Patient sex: M
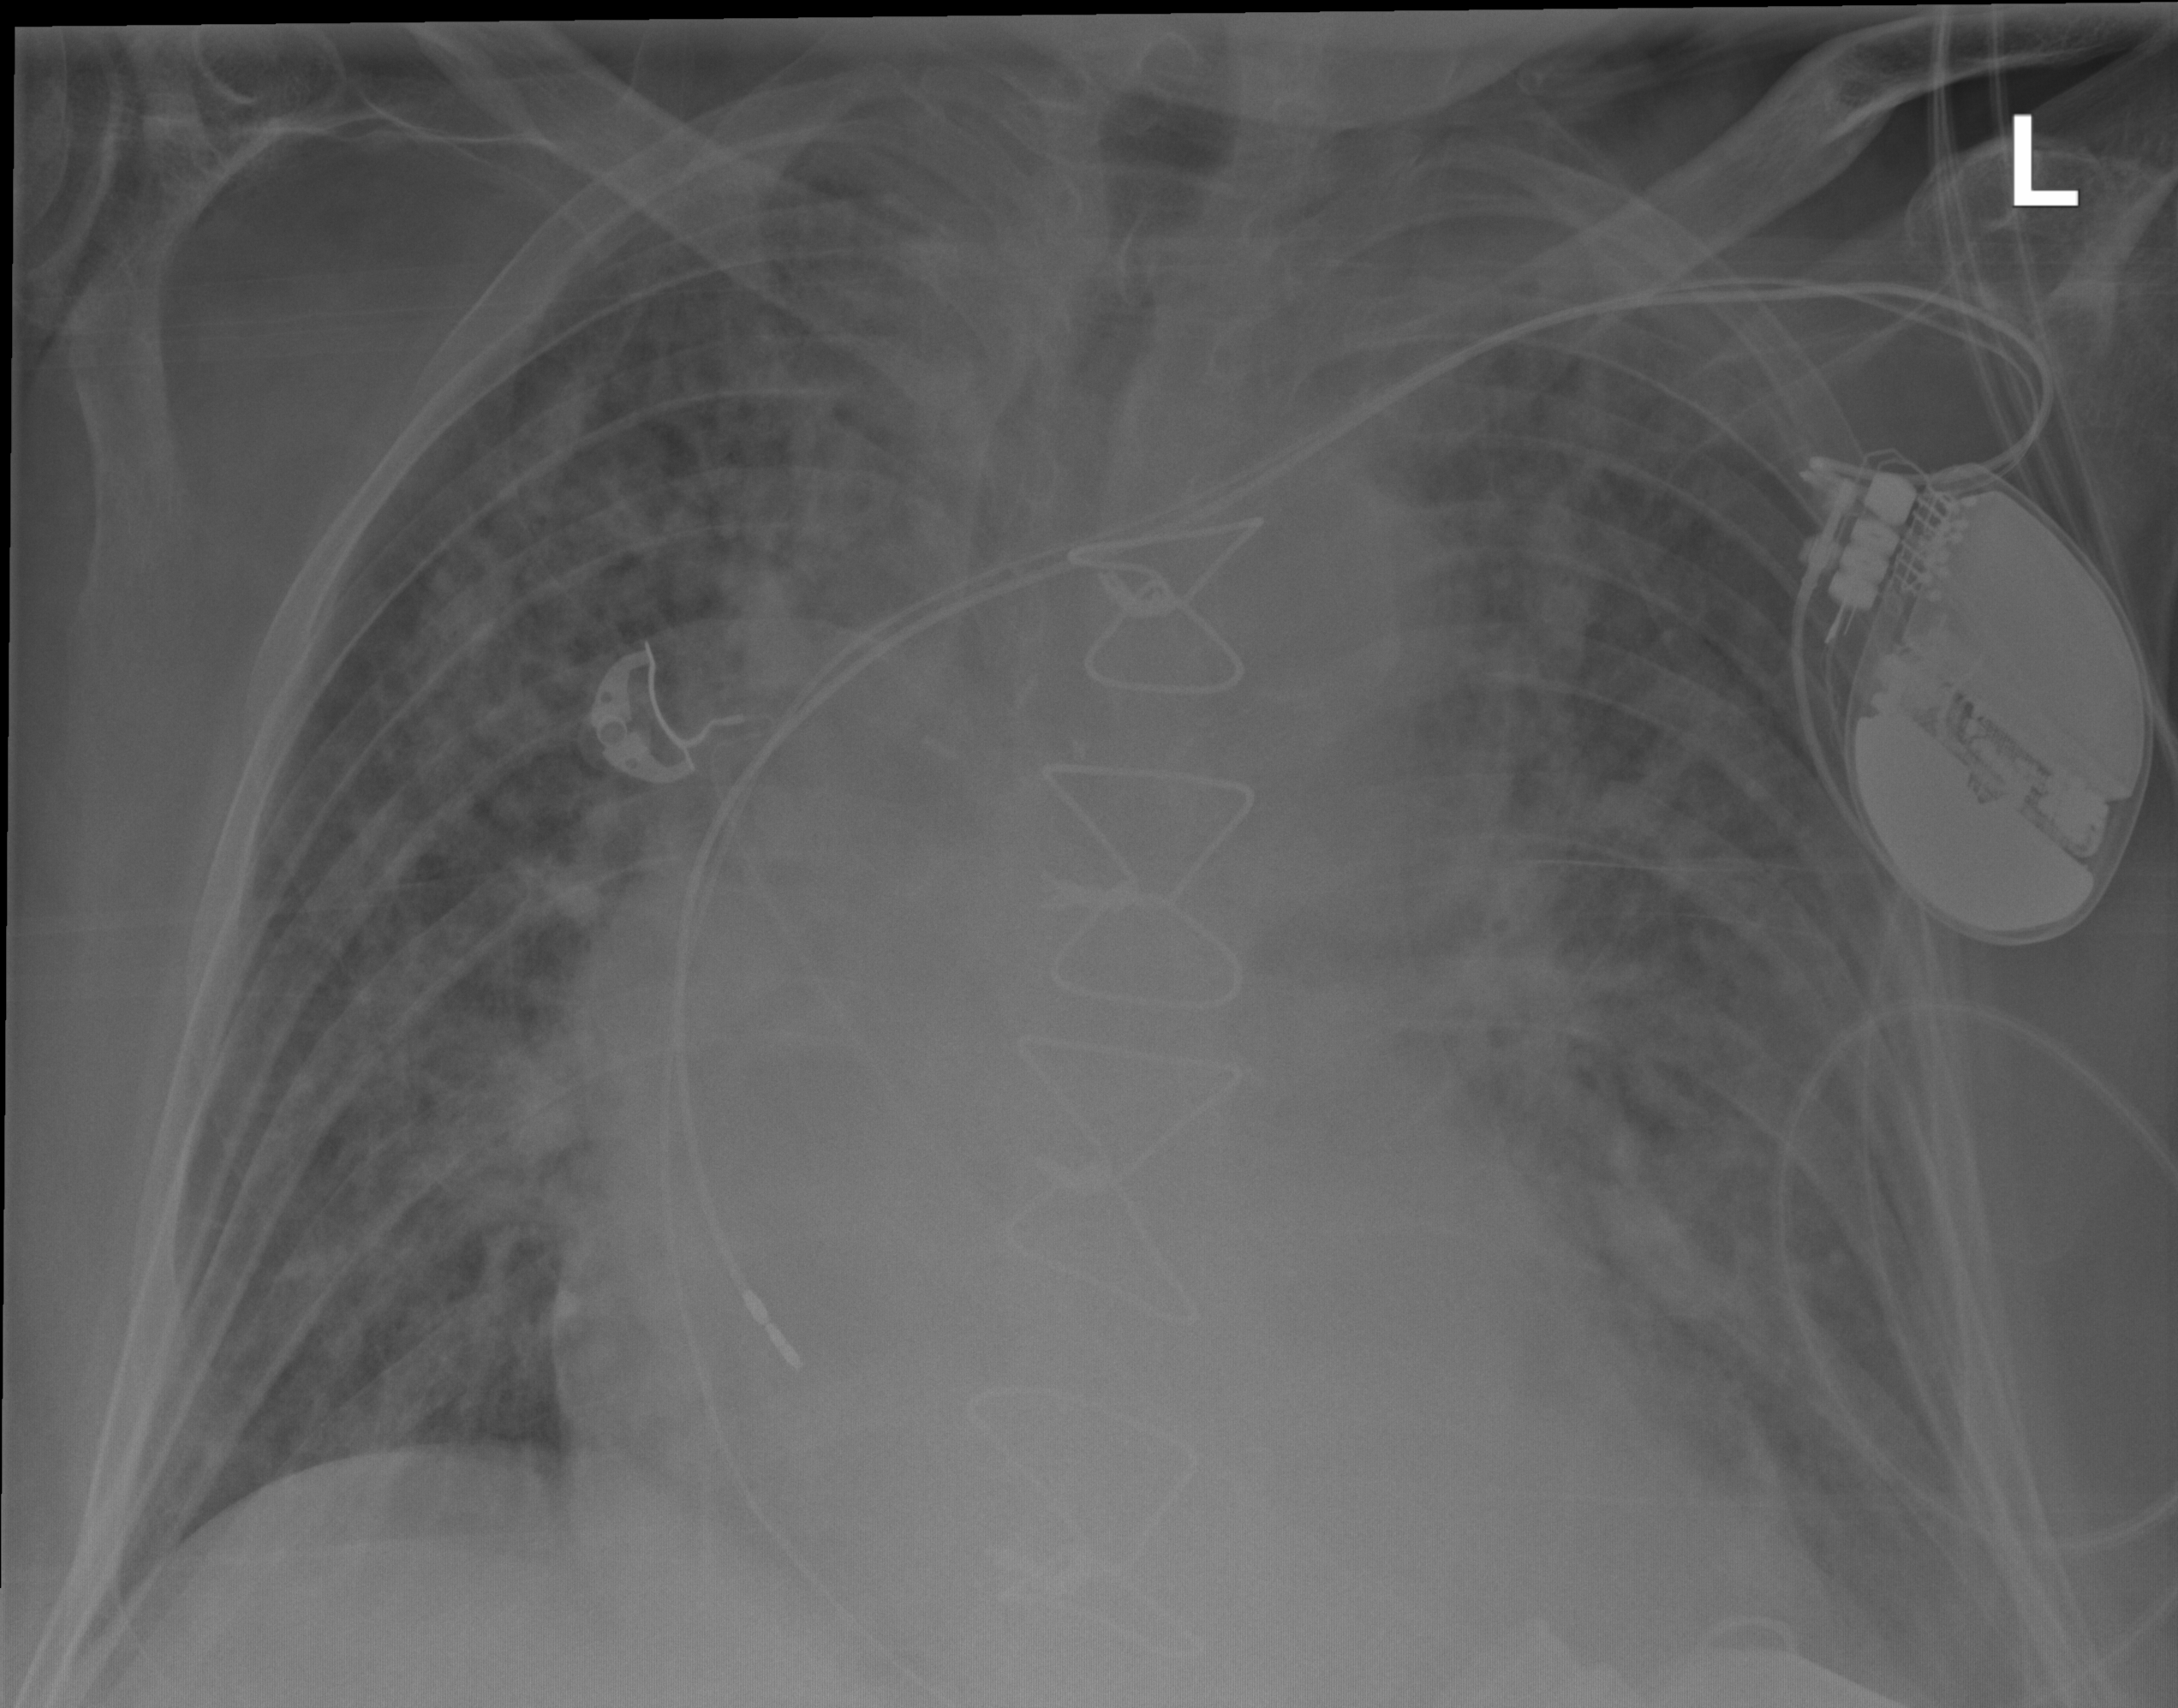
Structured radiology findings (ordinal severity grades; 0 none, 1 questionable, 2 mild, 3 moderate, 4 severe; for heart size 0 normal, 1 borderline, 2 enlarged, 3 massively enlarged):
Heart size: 3
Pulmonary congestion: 3
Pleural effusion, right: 0
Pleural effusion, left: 1
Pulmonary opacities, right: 3
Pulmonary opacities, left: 3
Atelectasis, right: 2
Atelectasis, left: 2